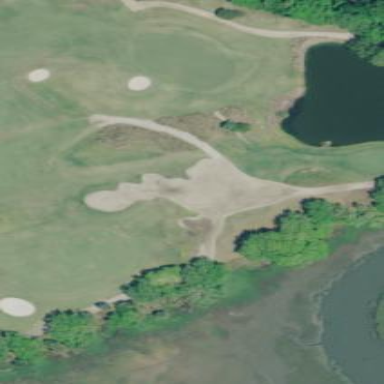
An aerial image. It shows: Golf bunker filled with natural sand.